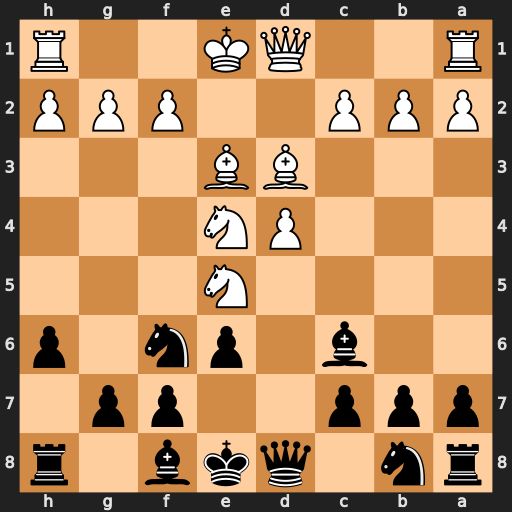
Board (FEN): rn1qkb1r/ppp2pp1/2b1pn1p/4N3/3PN3/3BB3/PPP2PPP/R2QK2R
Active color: b
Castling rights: KQkq
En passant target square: -
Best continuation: Bxe4 Bxe4 Nxe4